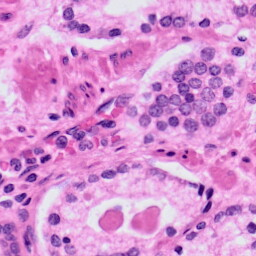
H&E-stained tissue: Prostate